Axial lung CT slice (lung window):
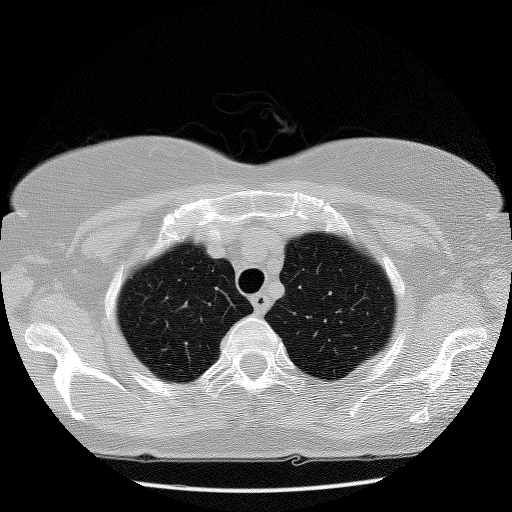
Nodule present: no